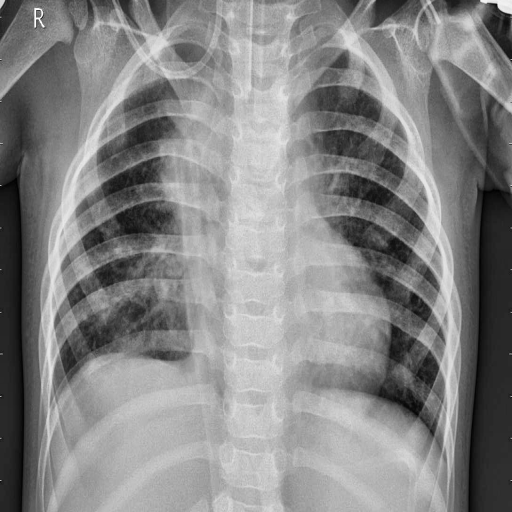
Finding: PNEUMONIA